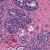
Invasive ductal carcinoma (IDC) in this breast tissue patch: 0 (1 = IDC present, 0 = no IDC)